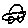
Label: car